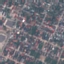
Label: Residential